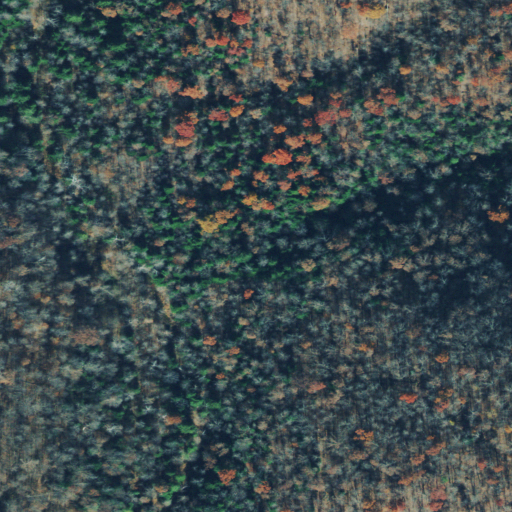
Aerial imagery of valley in Ohio named Blue Clay Hollow containing mixed forest, deciduous forest, and evergreen forest